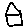
Label: house